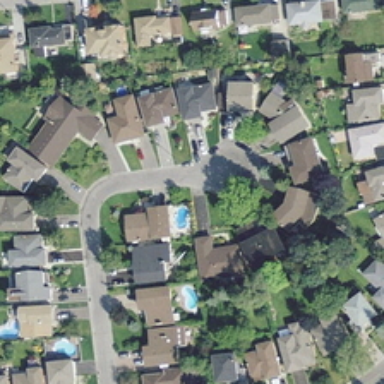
Many buildings and green trees are in a dense residential area .